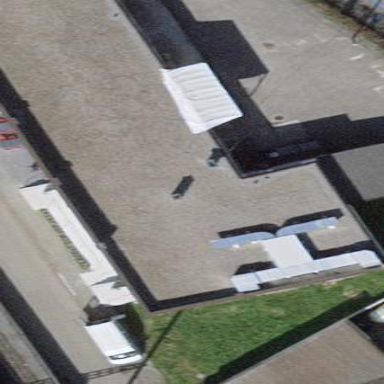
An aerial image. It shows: Retail building with flat roof.